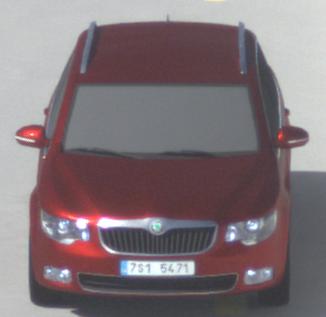
Make: Skoda
Model: Superb Combi 1.4 TSI
Detailed model: Superb (II) Combi
Model produced from: 2010/01
Model produced until: 2011/10
Doors: 5
Color: red
Road condition: dry road
Daytime: midday
Contrast: high contrast